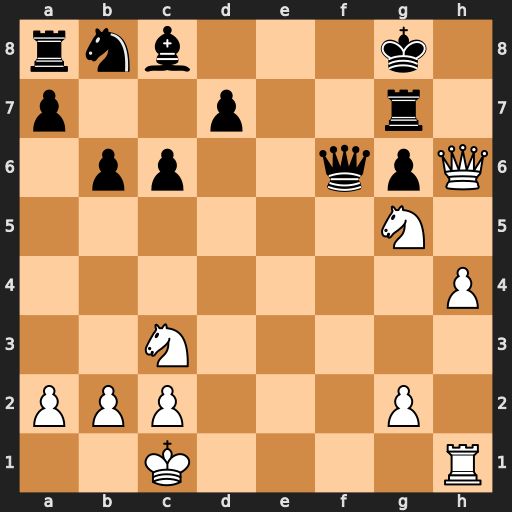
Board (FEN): rnb3k1/p2p2r1/1pp2qpQ/6N1/7P/2N5/PPP3P1/2K4R
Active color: w
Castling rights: -
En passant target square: -
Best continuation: Nce4 Qf4+ Kb1 d5 h5